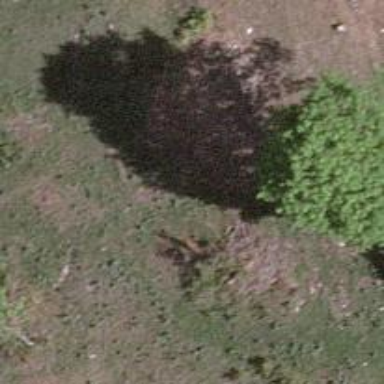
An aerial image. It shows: Beautiful tree in nature.